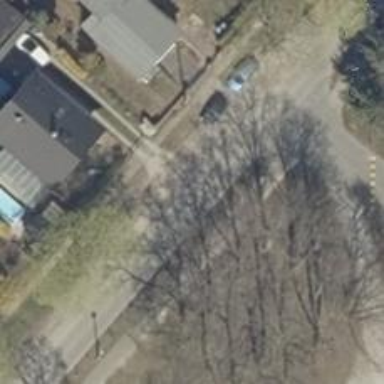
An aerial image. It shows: Residential road with concrete surface. There are sidewalks on both sides.